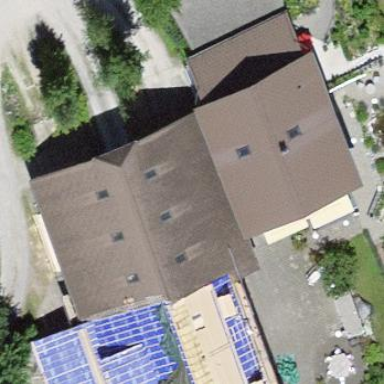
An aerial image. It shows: Residential building.